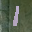
Label: 1